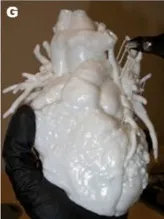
The removed.
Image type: radiology (ct)